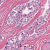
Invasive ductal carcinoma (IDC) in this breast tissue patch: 1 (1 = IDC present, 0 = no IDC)